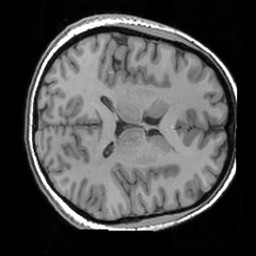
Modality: T1w
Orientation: axial
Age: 34
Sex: female
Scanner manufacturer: siemens
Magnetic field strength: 3 T
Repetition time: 1.63 s
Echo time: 0.00311 s